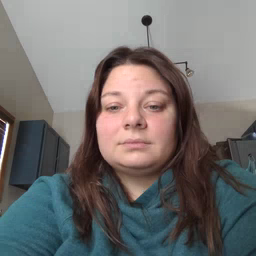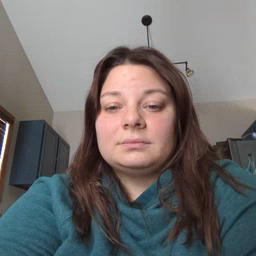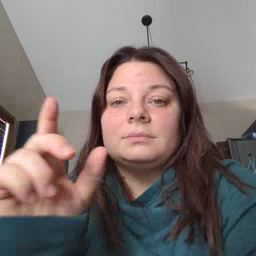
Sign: who